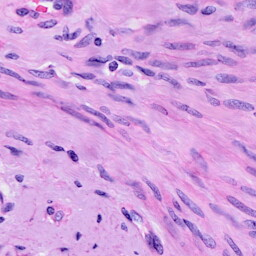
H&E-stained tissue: Cervix